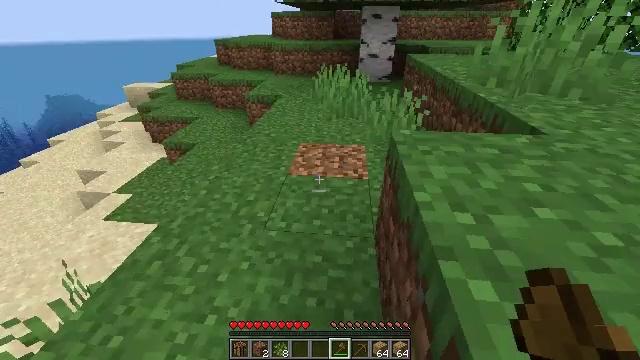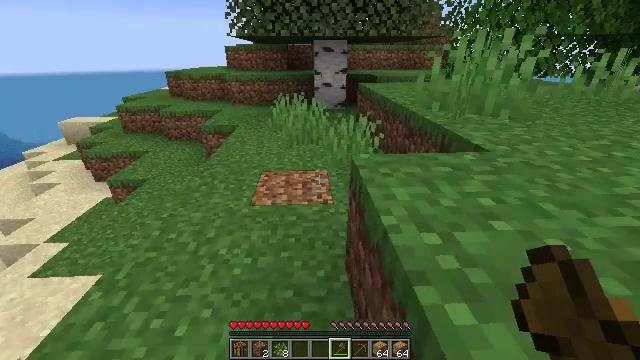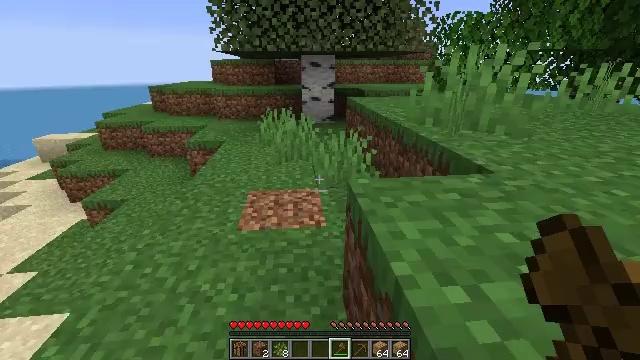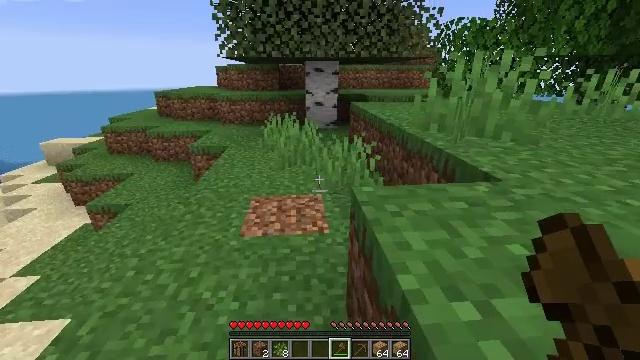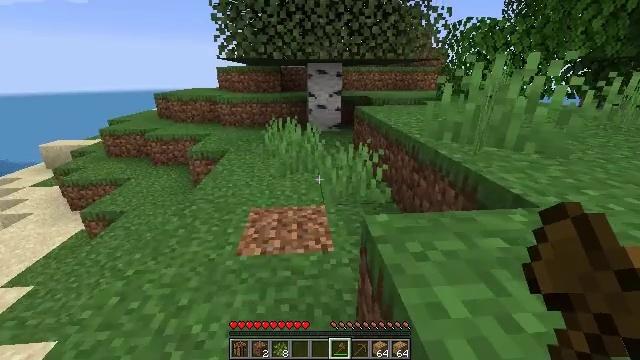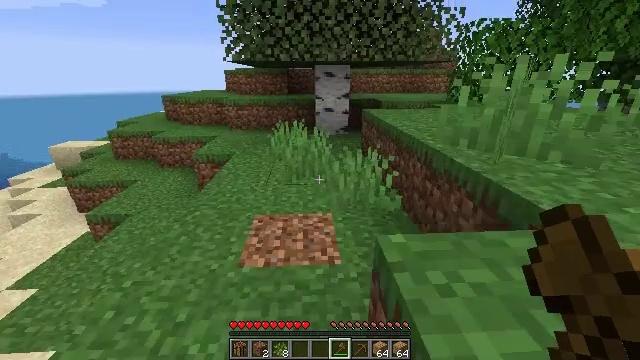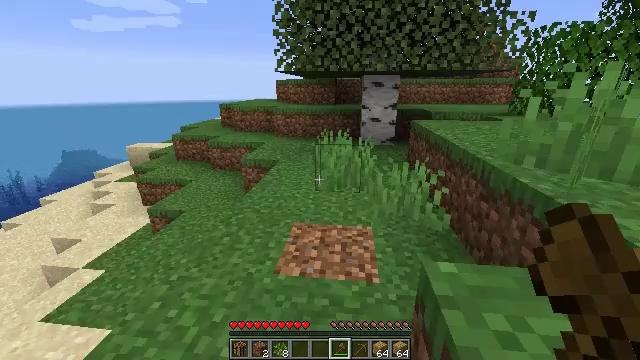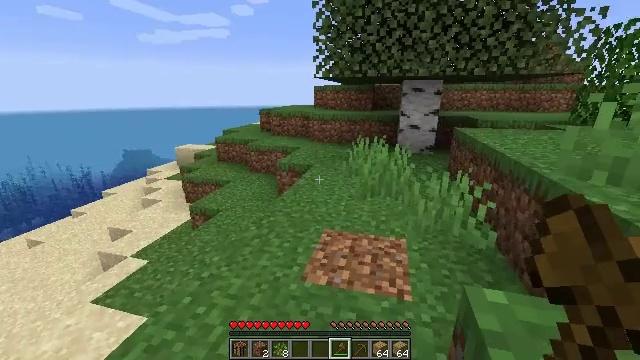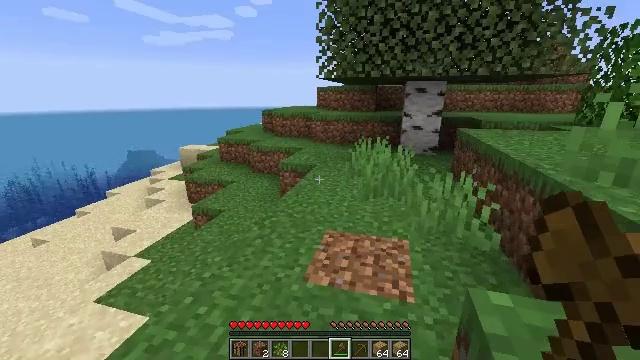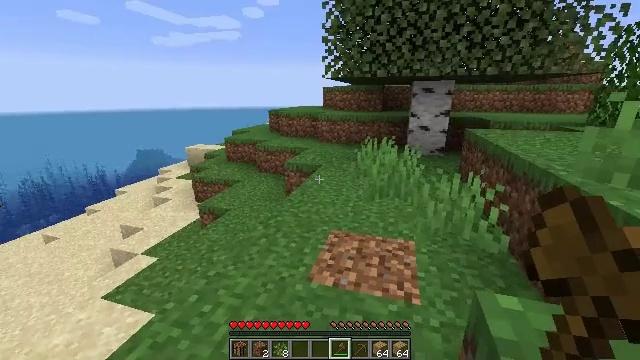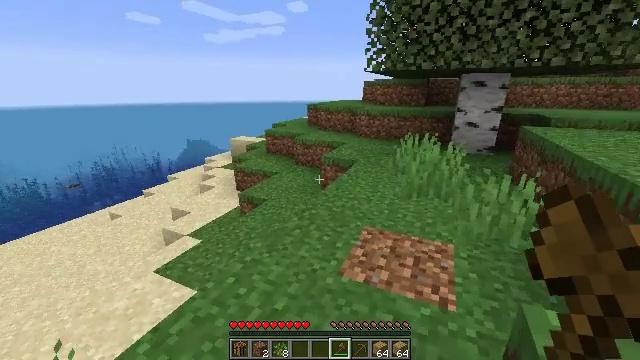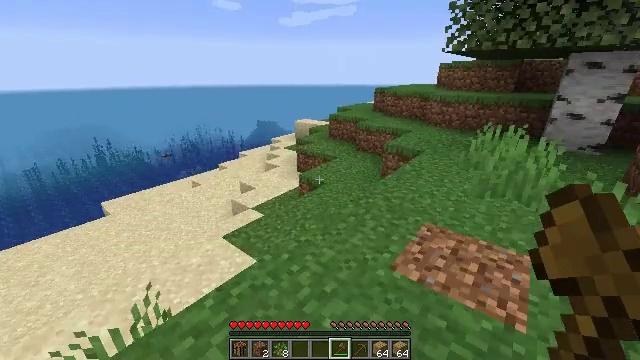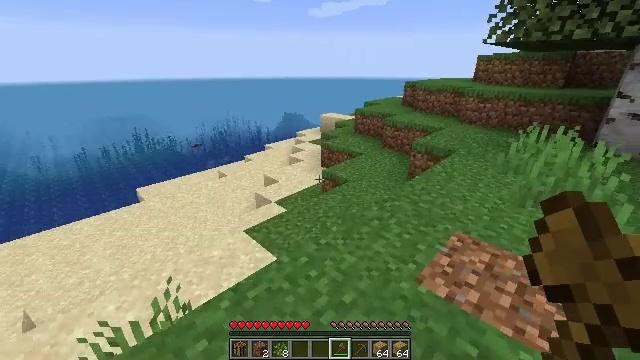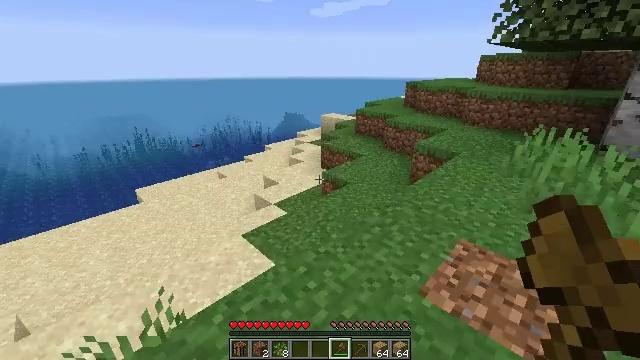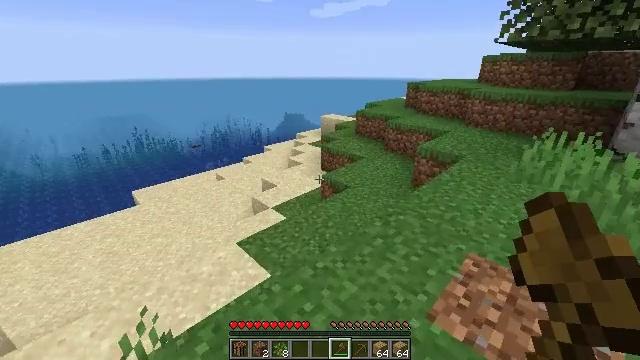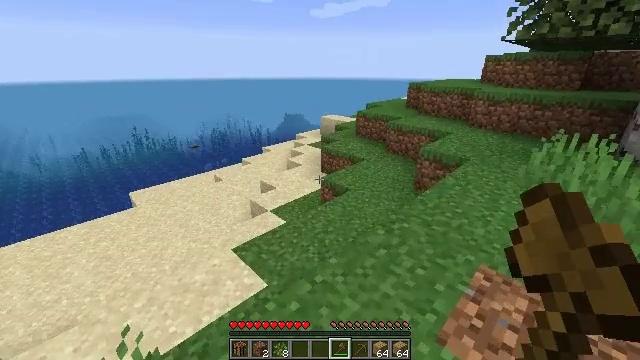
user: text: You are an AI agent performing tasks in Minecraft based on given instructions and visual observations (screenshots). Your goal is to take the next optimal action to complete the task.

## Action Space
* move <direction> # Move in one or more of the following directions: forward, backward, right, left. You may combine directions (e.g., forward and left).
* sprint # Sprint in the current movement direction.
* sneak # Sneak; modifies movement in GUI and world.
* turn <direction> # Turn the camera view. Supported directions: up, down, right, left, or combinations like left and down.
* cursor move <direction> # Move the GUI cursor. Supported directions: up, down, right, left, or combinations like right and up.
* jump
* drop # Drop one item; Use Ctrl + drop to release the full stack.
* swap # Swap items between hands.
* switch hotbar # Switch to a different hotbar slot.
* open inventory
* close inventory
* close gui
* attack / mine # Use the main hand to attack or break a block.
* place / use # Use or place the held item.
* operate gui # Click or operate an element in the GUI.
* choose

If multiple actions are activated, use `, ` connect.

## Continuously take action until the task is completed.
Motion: motion action
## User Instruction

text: Dig up the grass block for dirt.
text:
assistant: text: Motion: move forward, turn right and up
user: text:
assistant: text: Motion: move forward, turn right and up
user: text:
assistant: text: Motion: move forward, turn up
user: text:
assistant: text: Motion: move forward
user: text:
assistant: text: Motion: turn left
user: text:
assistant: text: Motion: turn left and up
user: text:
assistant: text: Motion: turn left and up
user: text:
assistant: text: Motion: no_op
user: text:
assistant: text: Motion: turn left
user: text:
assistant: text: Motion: turn left and down
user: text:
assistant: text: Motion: move forward, turn left and down
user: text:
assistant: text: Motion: move forward, turn left and down
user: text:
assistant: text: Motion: move forward
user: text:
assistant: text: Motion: move forward
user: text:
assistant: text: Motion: move forward
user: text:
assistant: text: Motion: move forward
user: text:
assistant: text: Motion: move forward
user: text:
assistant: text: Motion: move forward, sprint, turn down
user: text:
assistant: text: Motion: move forward, sprint, turn right and down
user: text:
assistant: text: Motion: move forward, sprint, turn right and down
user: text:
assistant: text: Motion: move forward, sprint, turn right and down
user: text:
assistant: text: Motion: move forward, sprint, turn right
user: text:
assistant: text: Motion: move forward
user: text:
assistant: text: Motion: move forward
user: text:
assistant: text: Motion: move forward, sprint
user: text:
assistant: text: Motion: move forward, sprint
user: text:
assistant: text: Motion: move forward, sprint, turn left
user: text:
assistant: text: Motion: move forward, sprint, turn left and down
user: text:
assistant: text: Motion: move forward, turn left
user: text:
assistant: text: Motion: move forward